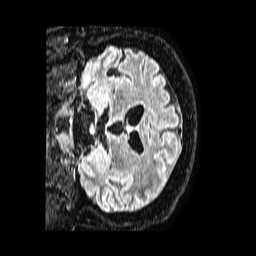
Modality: FLAIR
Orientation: coronal
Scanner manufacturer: philips
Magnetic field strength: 1.5 T
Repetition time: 4.8 s
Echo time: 0.3 s